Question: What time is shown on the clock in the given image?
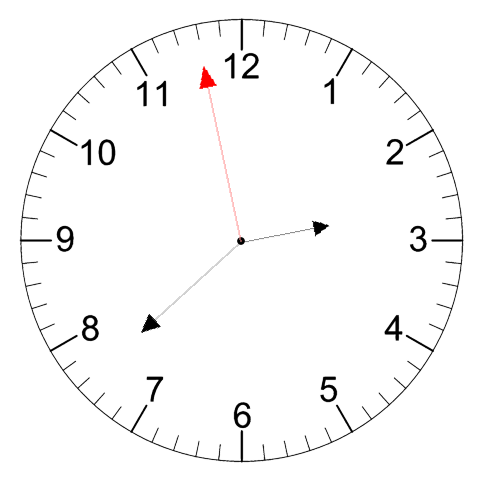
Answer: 02:37:58